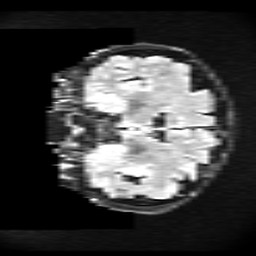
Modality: FLAIR
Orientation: coronal
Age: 26
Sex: female
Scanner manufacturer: ge
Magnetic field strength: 3 T
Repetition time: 11 s
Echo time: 0.1497 s